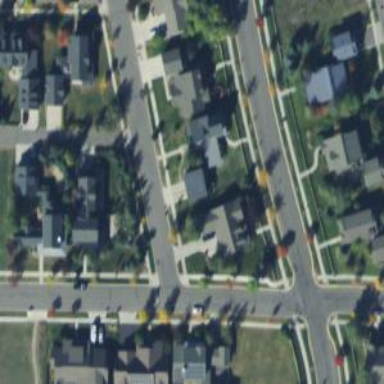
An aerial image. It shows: Alley classified as service road.